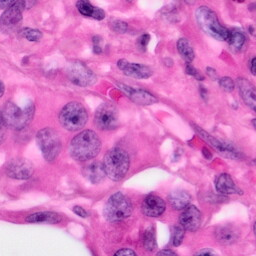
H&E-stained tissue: Pancreatic